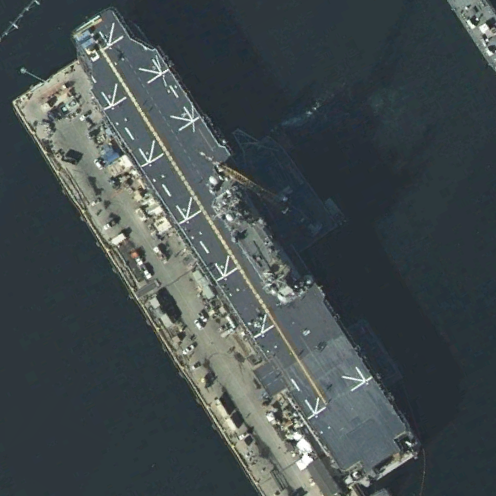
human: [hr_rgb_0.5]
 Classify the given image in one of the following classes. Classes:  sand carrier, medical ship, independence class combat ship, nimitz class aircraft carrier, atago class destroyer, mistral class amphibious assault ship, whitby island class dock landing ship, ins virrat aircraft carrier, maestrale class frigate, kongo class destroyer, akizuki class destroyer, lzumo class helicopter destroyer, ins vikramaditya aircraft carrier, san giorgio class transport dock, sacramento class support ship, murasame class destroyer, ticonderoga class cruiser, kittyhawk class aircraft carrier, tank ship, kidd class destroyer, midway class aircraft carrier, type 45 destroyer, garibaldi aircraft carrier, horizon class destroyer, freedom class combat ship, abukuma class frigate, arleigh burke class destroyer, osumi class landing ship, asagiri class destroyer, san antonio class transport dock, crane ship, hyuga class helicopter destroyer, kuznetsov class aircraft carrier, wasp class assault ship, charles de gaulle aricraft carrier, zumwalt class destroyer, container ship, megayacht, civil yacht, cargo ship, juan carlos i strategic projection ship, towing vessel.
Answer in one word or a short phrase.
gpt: Wasp class assault ship